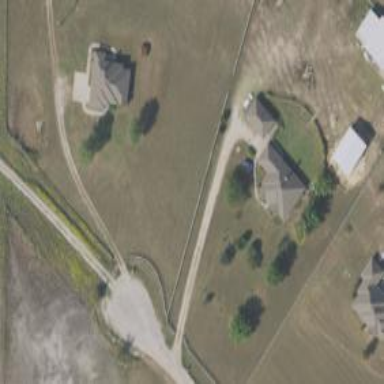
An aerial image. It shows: Driveway.